Here is the continuous-wavelet rendering of a rotor kit's vibration signal. What is the most likely rotor condition (normal, misalignment, unbalance, looseness)?
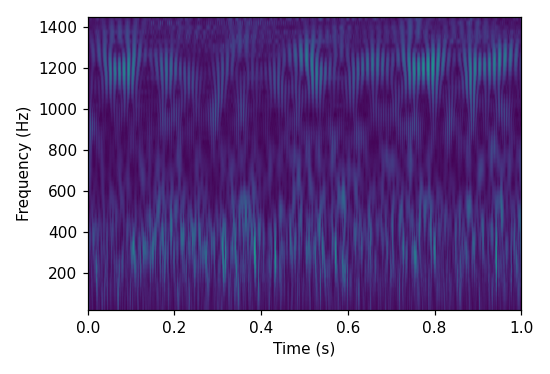
Answer: misalignment